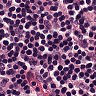
Metastatic tissue present: no